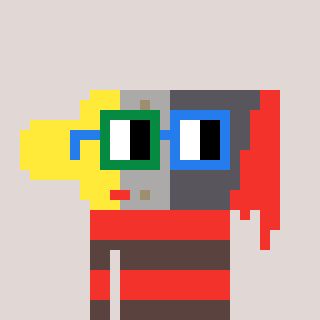
a pixel art character with square green and blue glasses, a paintbrush-shaped head and a darkbrown-colored body on a warm background